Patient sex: F
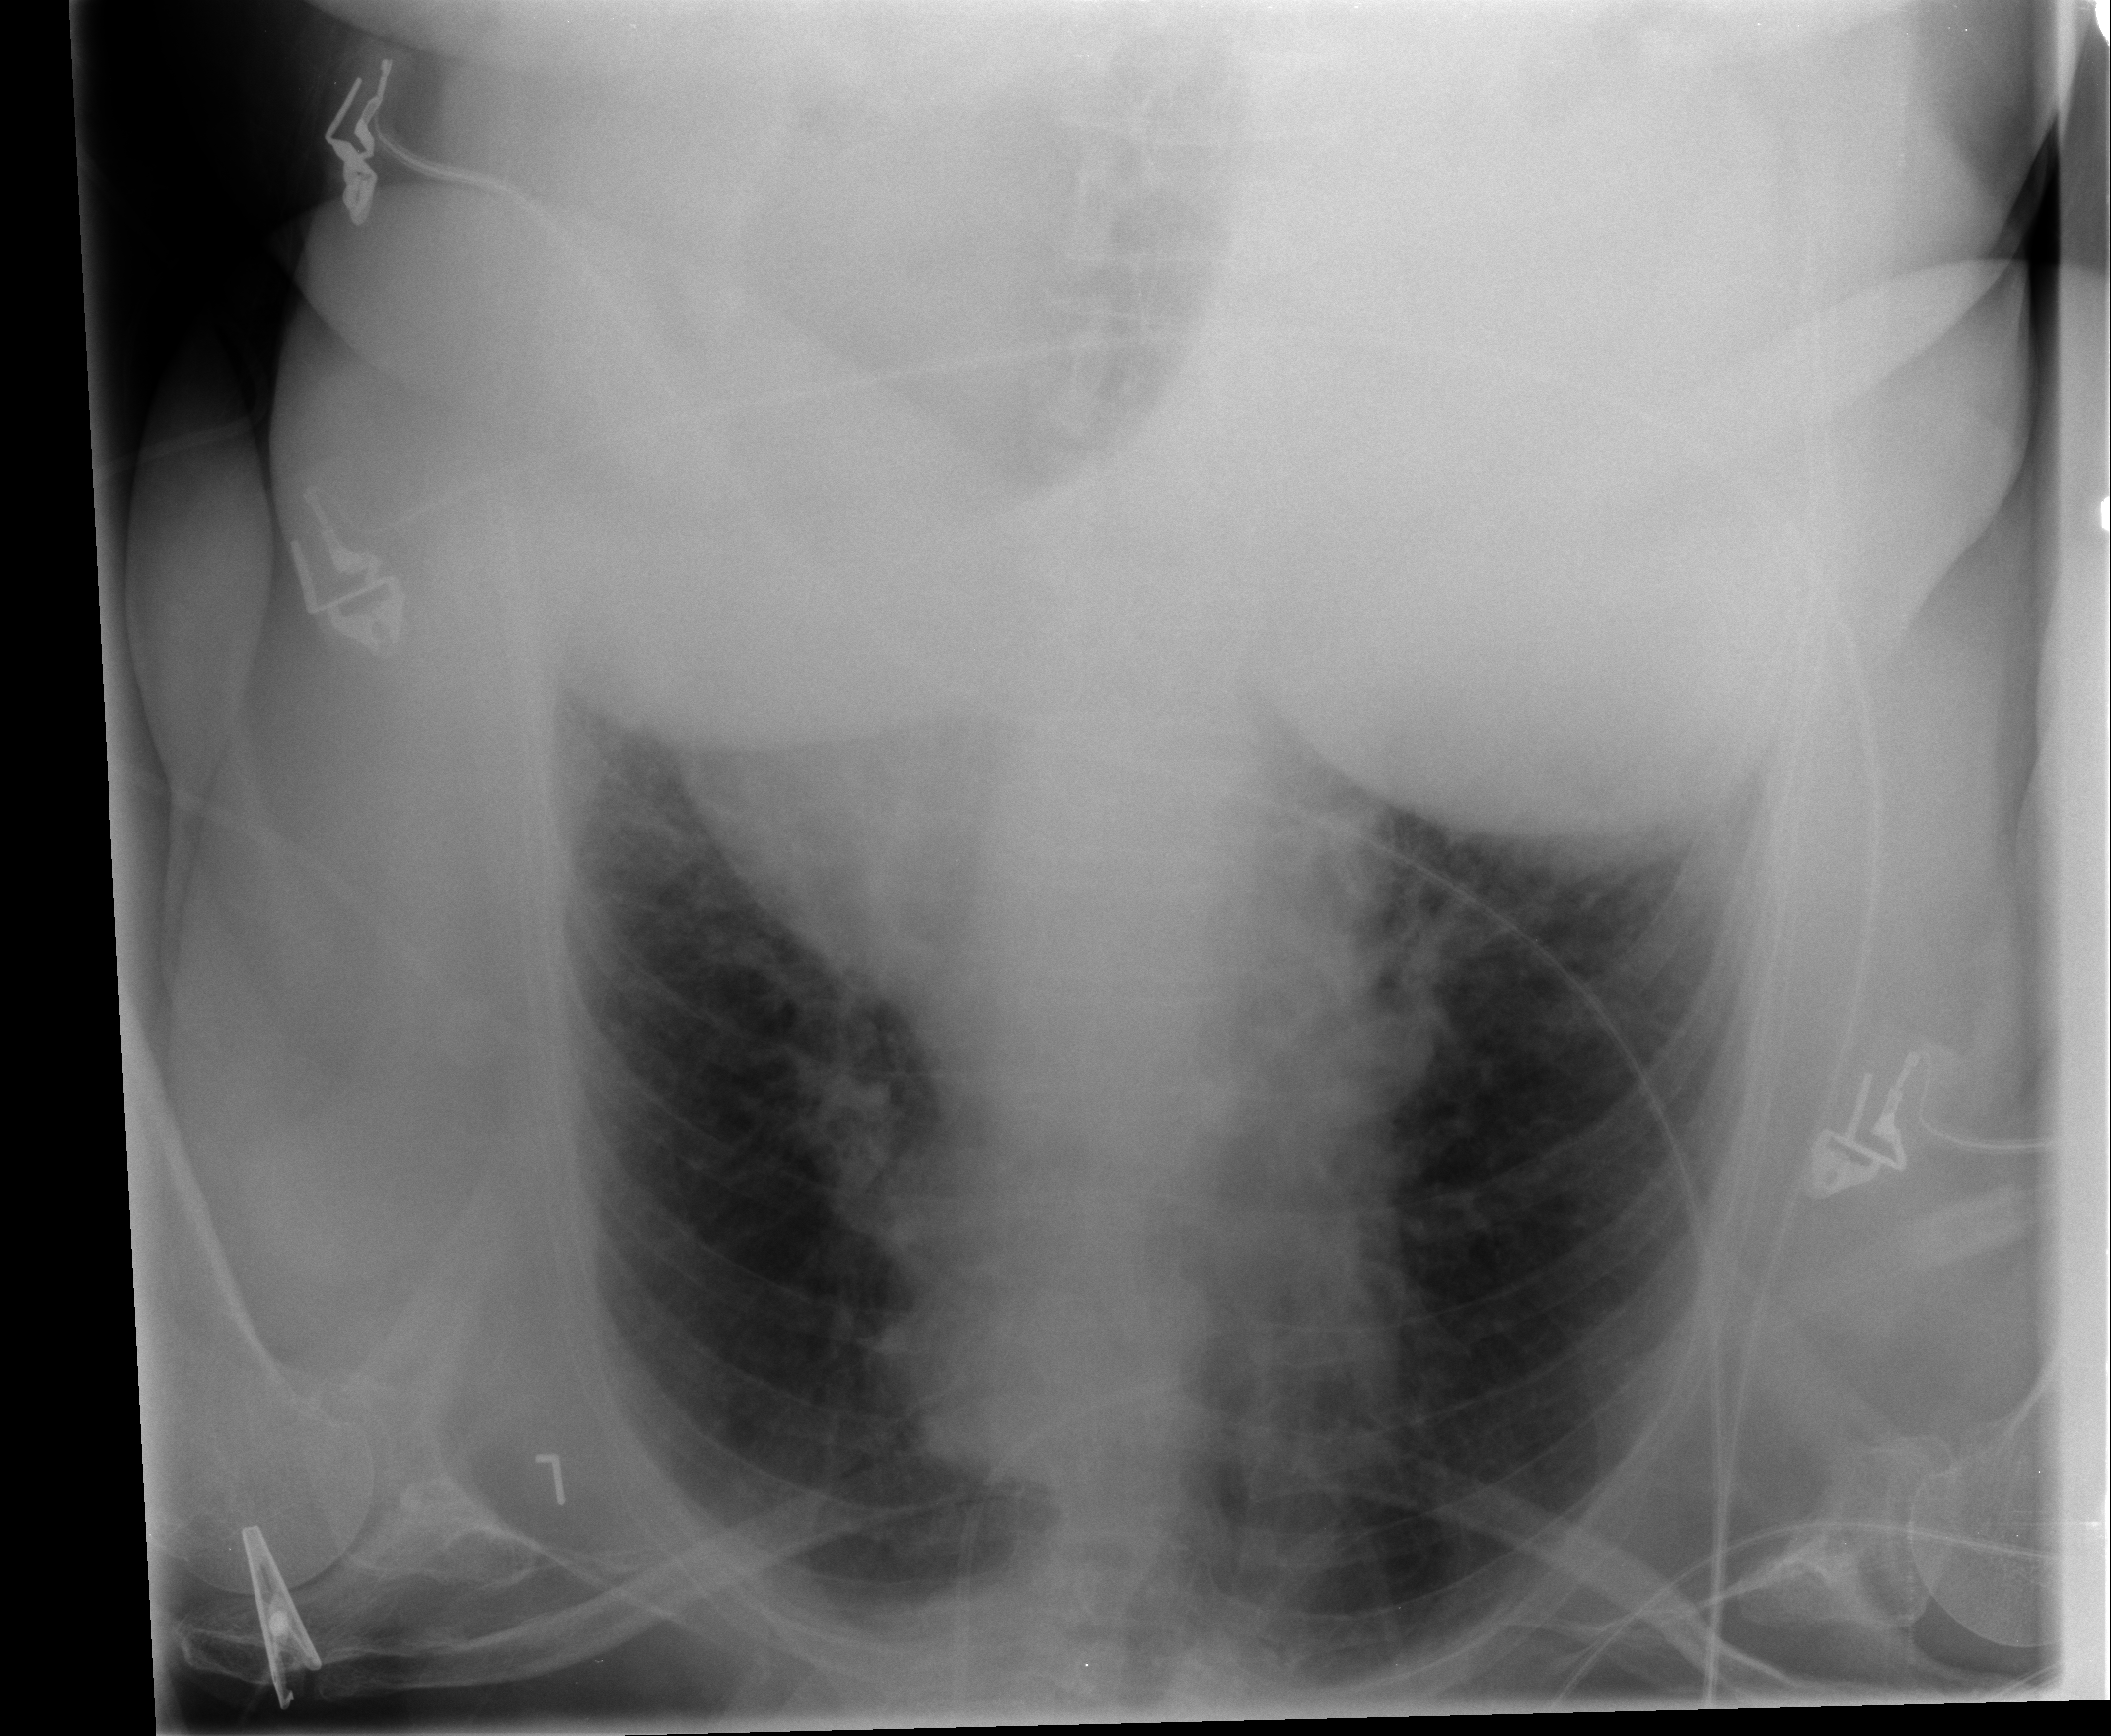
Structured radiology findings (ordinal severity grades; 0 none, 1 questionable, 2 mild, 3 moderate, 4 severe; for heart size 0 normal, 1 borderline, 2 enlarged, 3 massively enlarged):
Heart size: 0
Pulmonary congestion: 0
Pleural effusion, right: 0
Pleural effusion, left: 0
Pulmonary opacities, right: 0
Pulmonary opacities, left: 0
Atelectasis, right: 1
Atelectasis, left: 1